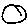
Label: circle